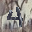
Label: 4